Question: Contents of menucontents.jsp
'''
<%@ taglib uri="http://java.sun.com/jsf/core" prefix="f" %>
<%@ taglib uri="http://myfaces.apache.org/tomahawk" prefix="t" %>
<%@ taglib uri="http://java.sun.com/jsf/html" prefix="h" %>
<f:subview id="menucontents">
<f:loadBundle basename="com.cpc.resources.menu" var="menu"/>
<t:div id="hNav_outer">
<t:panelNavigation2 id="nav1" layout="list" itemClass="off" activeItemClass="on" openItemClass="on"
renderAll="true">
<t:commandNavigation2 value="#{menu['menu_Home']}" style="padding-left: 0px;">
<t:commandNavigation2>
<f:verbatim>&#8250; </f:verbatim>
<t:outputText value="#{menu['menu_Home']}"/>
</t:commandNavigation2>
</t:commandNavigation2>
<t:commandNavigation2 value="#{menu['menu_admin']}" style="padding-left: 150px;">
<t:commandNavigation2>
<f:verbatim>&#8250; </f:verbatim>
<t:outputText value="#{menu['menu_admin_change_password']}"/>
</t:commandNavigation2>
<t:commandNavigation2>
<f:verbatim>&#8250; </f:verbatim>
<t:outputText value="#{menu['menu_admin_forgot_password']}"/>
</t:commandNavigation2>
</t:commandNavigation2>
</t:panelNavigation2>
</t:div>
</f:subview>
'''
Contents of menu.jsp
'''
<%@ taglib uri="http://java.sun.com/jsf/core" prefix="f" %>
<%@ taglib uri="http://myfaces.apache.org/tomahawk" prefix="t" %>
<%@ taglib uri="http://java.sun.com/jsf/html" prefix="h" %>
<html>
<head>
<meta HTTP-EQUIV="Content-Type" CONTENT="text/html;charset=UTF-8" />
<title>MyFaces - the free JSF Implementation</title>
<link rel="stylesheet" type="text/css" href="<%= request.getContextPath() %>/pages/css/basic.css" />
</head>
<body>
<f:view>
<jsp:include page="menucontents.jsp" />
</f:view>
</body>
</html>
'''
view source from broswer
'''
<html>
<head>
<script type="text/javascript" src="/cpcnew/faces/myFacesExtensionResource/org.apache.myfaces.renderkit.html.util.MyFacesResourceLoader/<PHONE>/navmenu.htmlnavmenu.HtmlPanelNavigationMenu/HMenuIEHover.js"><!--
//--></script>
<meta HTTP-EQUIV="Content-Type" CONTENT="text/html;charset=UTF-8" />
<title>MyFaces - the free JSF Implementation</title>
<link rel="stylesheet" type="text/css" href="/cpcnew/pages/css/basic.css" />
</head>
<body>
<div id="menucontents:hNav_outer">
<ul id="menucontents:nav1">
<li class="off"><script type="text/javascript"><!--
function oamSetHiddenInput(formname, name, value)
{
var form = document.forms[formname];
if(typeof form.elements[name]=='undefined')
{
var newInput = document.createElement('input');
newInput.setAttribute('type','hidden');
newInput.setAttribute('id',name);
newInput.setAttribute('name',name);
newInput.setAttribute('value',value);
form.appendChild(newInput);
}
else
{
form.elements[name].value=value;
}
}
function oamClearHiddenInput(formname, name, value)
{
var form = document.forms[formname];
if(typeof form.elements[name]!='undefined')
{
form.elements[name].value=null;
}
}
function oamSubmitForm(formName, linkId, target, params)
{
var clearFn = 'clearFormHiddenParams_'+formName.replace(/-/g, '\$:').replace(/:/g,'_');
if(typeof eval('window.'+clearFn)!='undefined')
{
eval('window.'+clearFn+'(formName)');
}
if(typeof window.getScrolling!='undefined')
{
oamSetHiddenInput(formName,'autoScroll',getScrolling());
}
var oldTarget = '';
if((typeof target!='undefined') && target != null)
{
oldTarget=document.forms[formName].target;
document.forms[formName].target=target;
}
if((typeof params!='undefined') && params != null)
{
for(var i=0; i<params.length; i++)
{
oamSetHiddenInput(formName,params[i][0], params[i][1]);
}
}
oamSetHiddenInput(formName,formName +':'+'_idcl',linkId);
if(document.forms[formName].onsubmit)
{
var result=document.forms[formName].onsubmit();
if((typeof result=='undefined')||result)
{
document.forms[formName].submit();
}
}
else
{
document.forms[formName].submit();
}
if(oldTarget==null) oldTarget='';
document.forms[formName].target=oldTarget;
if((typeof params!='undefined') && params != null)
{
for(var i=0; i<params.length; i++)
{
oamClearHiddenInput(formName,params[i][0], params[i][1]);
}
}
oamClearHiddenInput(formName,formName +':'+'_idcl',linkId);return false;
}
//--></script><a href="#" onclick="return oamSubmitForm('linkDummyForm','menucontents:nav1:_idJsp0');" id="menucontents:nav1:_idJsp0" class="off">Home</a><ul style="padding-left: 0px;">
<li class="off"><a href="#" onclick="return oamSubmitForm('linkDummyForm','menucontents:nav1:_idJsp1');" id="menucontents:nav1:_idJsp1" class="off">&#8250; Home</a></li></ul></li>
<li class="off"><a href="#" onclick="return oamSubmitForm('linkDummyForm','menucontents:nav1:_idJsp4');" id="menucontents:nav1:_idJsp4" class="off">Administrator</a><ul style="padding-left: 150px;">
<li class="off"><a href="#" onclick="return oamSubmitForm('linkDummyForm','menucontents:nav1:_idJsp5');" id="menucontents:nav1:_idJsp5" class="off">&#8250; Change Password</a></li>
<li class="off"><a href="#" onclick="return oamSubmitForm('linkDummyForm','menucontents:nav1:_idJsp8');" id="menucontents:nav1:_idJsp8" class="off">&#8250; Forgot Password</a></li></ul></li>
</ul></div>
<script type="text/javascript"><!--
function getScrolling()
{
var x = 0; var y = 0;if (self.pageXOffset || self.pageYOffset)
{
x = self.pageXOffset;
y = self.pageYOffset;
}
else if ((document.documentElement && document.documentElement.scrollLeft)||(document.documentElement && document.documentElement.scrollTop))
{
x = document.documentElement.scrollLeft;
y = document.documentElement.scrollTop;
}
else if (document.body)
{
x = document.body.scrollLeft;
y = document.body.scrollTop;
}
return x + "," + y;
}
//--></script>
</body>
</html>
'''

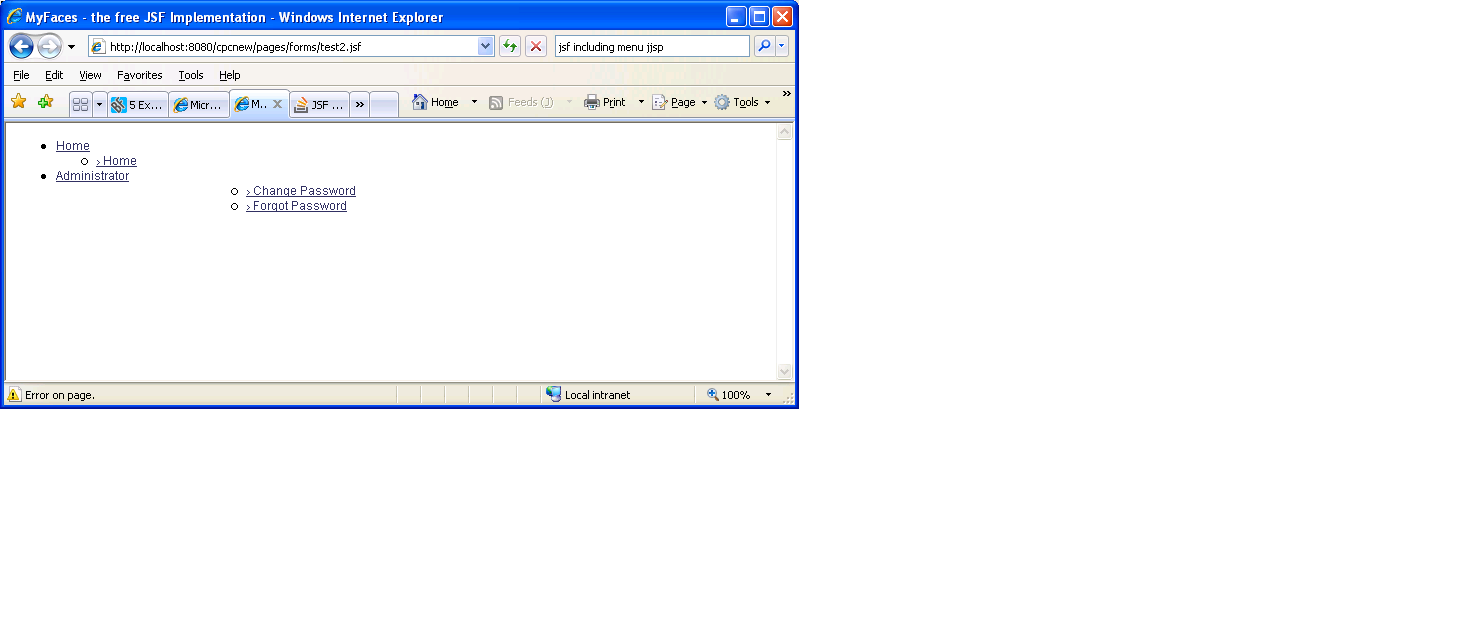
Answer: It look much like that the CSS is relying on specific HTML element ID's in the HTML source. Before splitting the content to a '<f:subview id="menucontents">', the following elements
'''
<div id="menucontents:hNav_outer">
<ul id="menucontents:nav1">
'''
were generated as follows
'''
<div id="hNav_outer">
<ul id="nav1">
'''
The Tomahawk CSS example stylesheet is apparently relying on those IDs
'''
#hNav_outer {
...
}
#nav1 {
...
}
'''
However, with the split to a '<f:subview id="menucontents">', JSF will prepend the generated HTML element ID's with the ID of the '<f:subview>'. So you need to alter the CSS as well.
'''
#menucontentsA hNav_outer {
...
}
#menucontentsA nav1 {
...
}
'''
There's a special story behind 'A': the colon ':' is an illegal character in CSS identifiers. This was an oversight in the early JSF 1.x versions. In JSF 2.x this was fixed by making the JSF client ID separator ':' configureable (you could specify it to be for example '_' which is in turn valid in CSS).
You could escape the colon as follows as well
'''
#menucontents\:hNav_outer {
...
}
#menucontents\:nav1 {
...
}
'''
But that doesn't work in IE6/7, hence the recommendation to use 'A' (with the trailing space!) instead of the colon in CSS selectors.